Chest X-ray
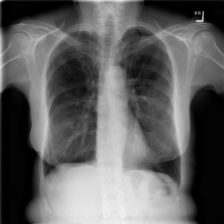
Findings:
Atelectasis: negative
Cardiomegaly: negative
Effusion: negative
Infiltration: negative
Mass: negative
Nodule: negative
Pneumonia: negative
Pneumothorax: negative
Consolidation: negative
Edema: negative
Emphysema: negative
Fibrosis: negative
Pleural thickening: negative
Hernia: negative